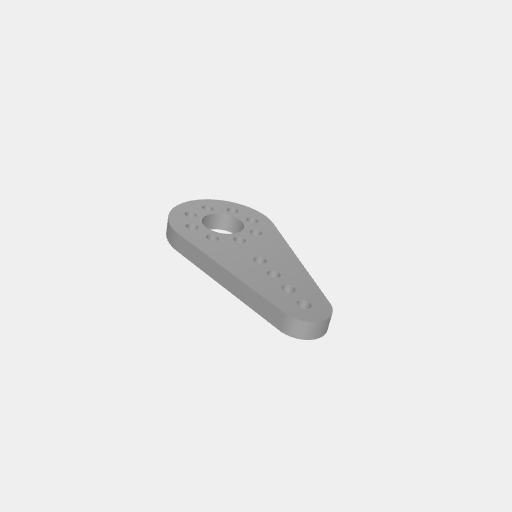
Part: HubMountControlArm48